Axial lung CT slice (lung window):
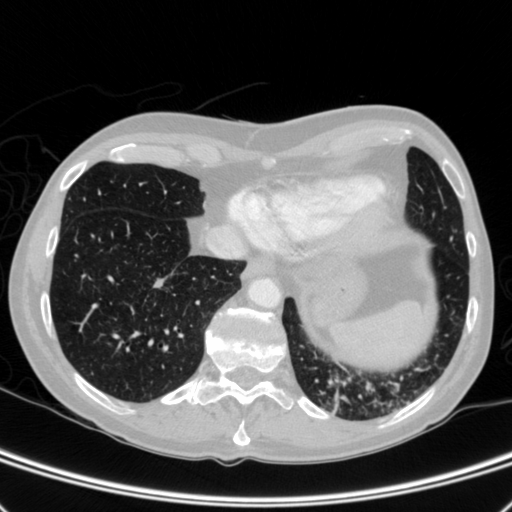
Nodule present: yes
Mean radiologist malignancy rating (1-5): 2.667